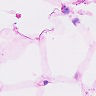
Metastatic tissue present: no